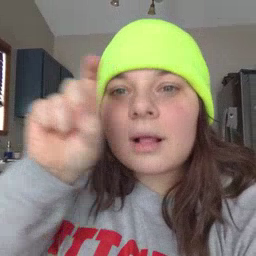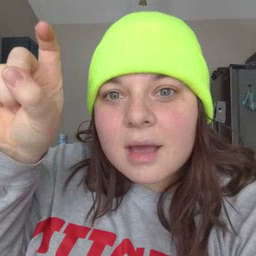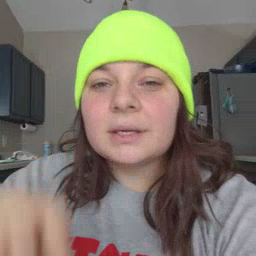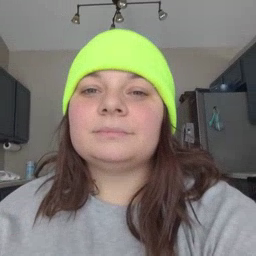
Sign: closet